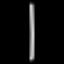
Label: line